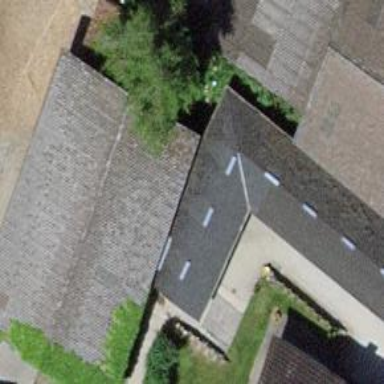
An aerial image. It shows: Stable building.